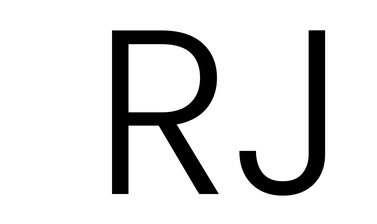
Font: Poppins-Light